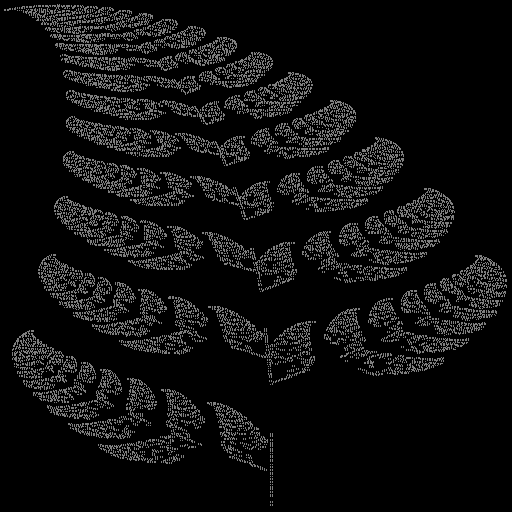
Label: spleenwort_fern